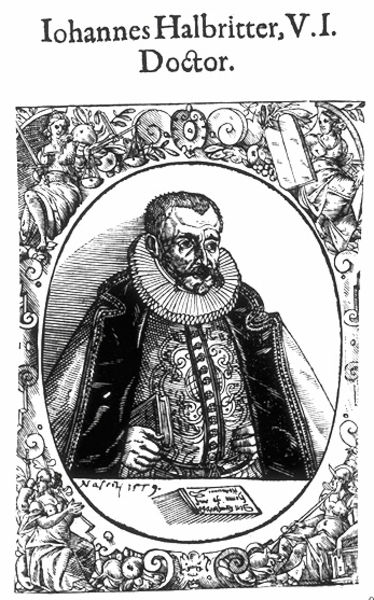
Titel: Bildnis des Johann Halbritter
Künstler: Jakob Lederlein
Institution: (Seriendruck)
Schlagwörter: hand, mann, schatten, weiß, frauen, frau, frisur, grau, haar, licht, mund, nase, ohr, profil, schwarz, stirn, tisch, zeichnung, blick, dame, ornament, bart, schnurrbart, augen, falten, johannes, kragen, rahmen, samt, ärmel, bildnis, halskrause, herr, hände, portrait, porträt, signatur, auge, bestickt, haare, mantel, stickerei, brustbild, kinn, renaissance, kinder, oval, holzschnitt, schrift, papier, alter mann, grafik, graphik, schnäuzer, tafel, wange, knöpfe, kinnbart, weste, name, buch, medaillon, druck, druckgraphik, schraffur, schraffuren, radierung, stich, lithografie, schwarzweiß, text, überschrift, krause, brokat, schielen, buchdruck, einband, karte, schnörkel, voluten, brief, mittelalter, wams, ehre, gelehrter, halskragen, emblem, kupferstich, doktor, groteske, reformation, seriendruck, rollwerk, shakespeare, doctor, gelehrtenporträt, johannes halbritter, halbritter, halbritte, gelehrtenportrait, v.i., dokotor, viktpria, tafelnm